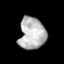
Tissue: lung
Cell type: Epithelial cells
Senescence score: 0.2373
Nuclear area (px): 825
Mean DAPI intensity: 182.851